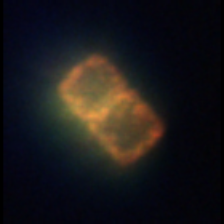
Taxon: Lauderia_Hemiaulus
Group: Diatoms